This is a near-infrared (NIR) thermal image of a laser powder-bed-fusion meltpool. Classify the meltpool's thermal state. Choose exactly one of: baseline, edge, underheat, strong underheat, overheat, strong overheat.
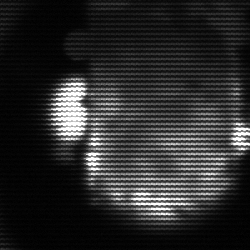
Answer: baseline